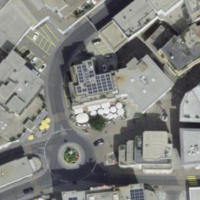
EUNIS habitat code: 57
Species observed at this site:
Corvus corone
Turdus philomelos
Fulica atra
Emberiza citrinella
Dendrocopos major
Sylvia atricapilla
Spinus spinus
Chroicocephalus ridibundus
Pica pica
Phoenicurus ochruros
Nucifraga caryocatactes
Periparus ater
Cyanistes caeruleus
Anas platyrhynchos
Linaria cannabina
Chloris chloris
Streptopelia decaocto
Aythya fuligula
Passer domesticus
Fringilla coelebs
Ptyonoprogne rupestris
Turdus merula
Tachymarptis melba
Parus major
Turdus pilaris
Motacilla alba
Delichon urbicum